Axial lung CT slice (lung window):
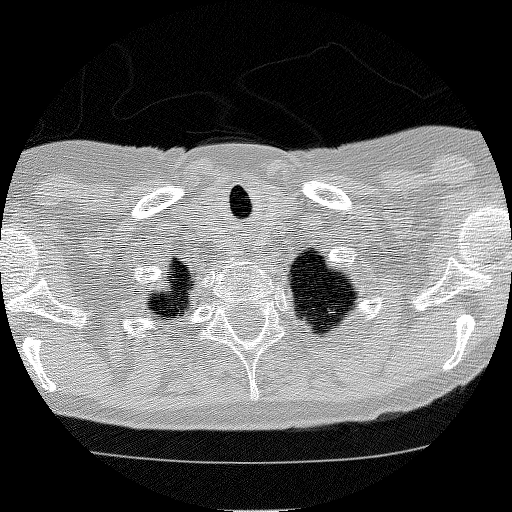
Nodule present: no